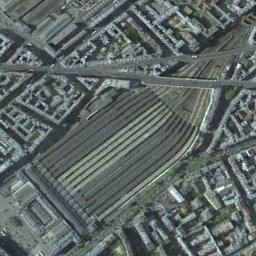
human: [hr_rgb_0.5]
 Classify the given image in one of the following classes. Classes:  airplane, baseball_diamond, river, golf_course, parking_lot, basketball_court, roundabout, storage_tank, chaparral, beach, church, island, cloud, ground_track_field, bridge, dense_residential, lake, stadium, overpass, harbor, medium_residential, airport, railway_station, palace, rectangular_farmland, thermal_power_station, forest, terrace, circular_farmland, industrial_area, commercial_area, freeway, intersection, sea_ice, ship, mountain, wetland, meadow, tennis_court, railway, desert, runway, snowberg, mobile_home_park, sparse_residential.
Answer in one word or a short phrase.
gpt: railway_station